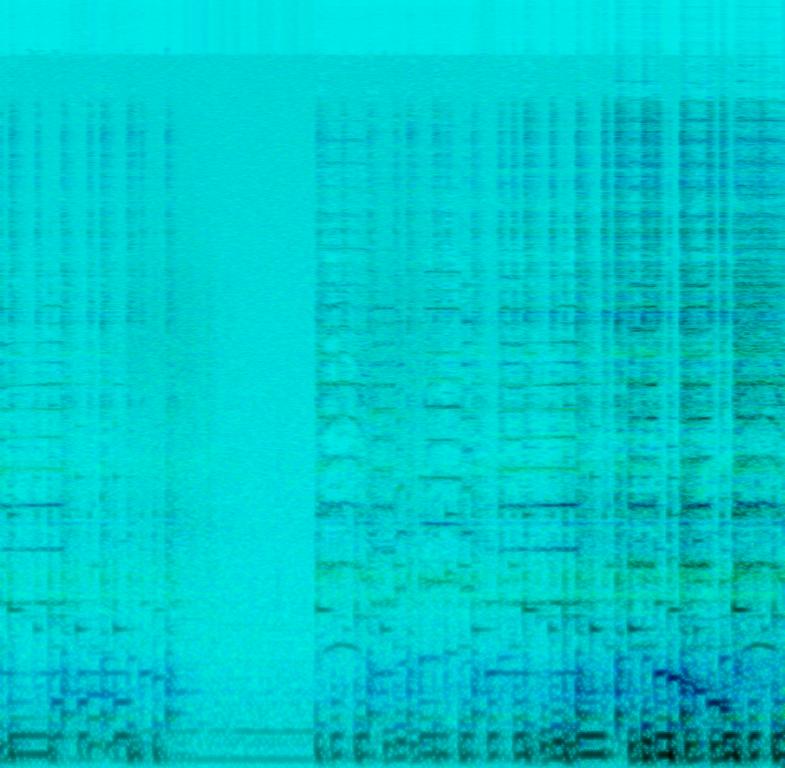
Someone is playing a track from speakers. This song contains a strong e-bass playing a funky bassline along with a funky drum groove. Then a piano comes in playing a jazzy melody in one scale accompanied by a synth brass sound swelling into existence and playing a short rise before leaving again. This is an amateur recording but of decent audio-quality. This song may be playing in a jazzbar.